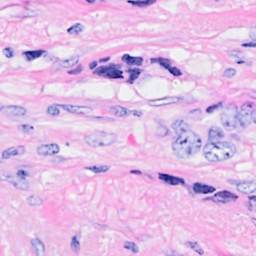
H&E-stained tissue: Breast